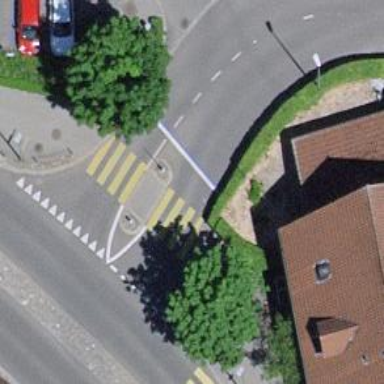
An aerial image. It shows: Marked road crossing with pedestrian island.